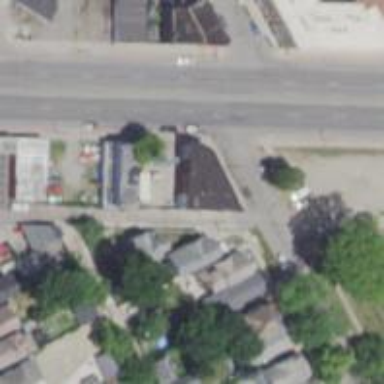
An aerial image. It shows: Convenience shop.